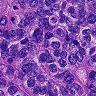
Metastatic tissue present: yes